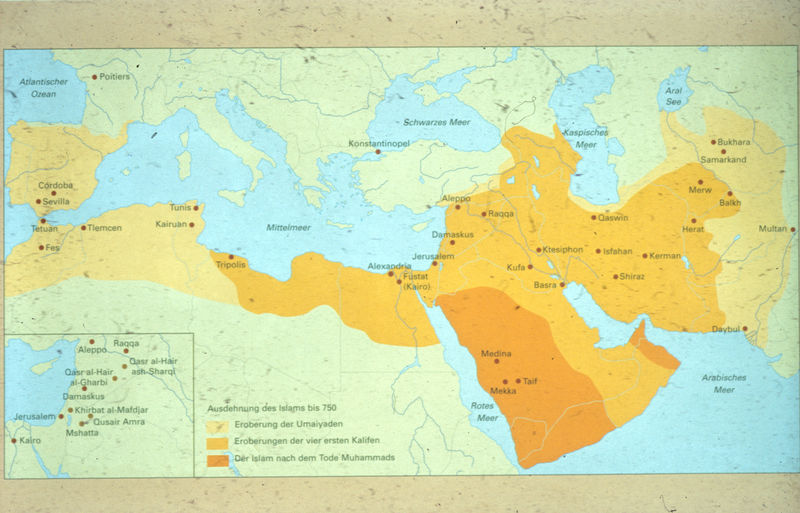
Titel: Karte der Ausdehnung des Islams in Syrien und Palästina bis 750
Künstler: unbekannt
Institution: unbekannt
Schlagwörter: blau, dunkel, meer, wasser, weiß, gelb, grün, ocker, ausschnitt, hell, orange, schwarz, rot, beige, geschichte, erde, land, italien, afrika, fläche, wüste, schattierungen, linien, atlantik, detail, punkte, orient, religion, asien, text, topografie, stiefel, namen, karte, landkarte, städte, welt, arabien, islam, perser, legende, flüsse, inseln, mittelmeer, ägypten, europa, historisch, halbinsel, länder, geographie, grenzen, kontinent, kartografie, kairo, naher osten, nordafrika, weltkarte, mekka, kontinente, medina, nil, alexandria, arabische halbinsel, ausbreitung, ausbreitung der religion ddes, ausdehnung des islams bis 750, ausschnittsvergrösserung, begriffe, besiedelungskarte, binnenmeer, erdteile, euphrat, hauptstädte, karte in karte, osmanisches reich, rotes meer, städteweiß, taif, tripolis, umaiyaden, umayyaden, verbreitung, verbreitung des islam, vorderasien, westasien